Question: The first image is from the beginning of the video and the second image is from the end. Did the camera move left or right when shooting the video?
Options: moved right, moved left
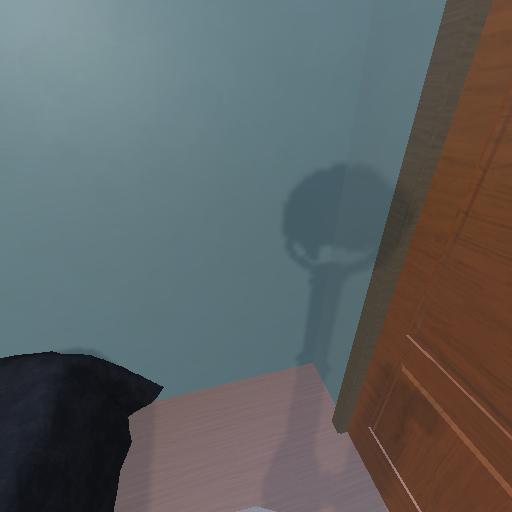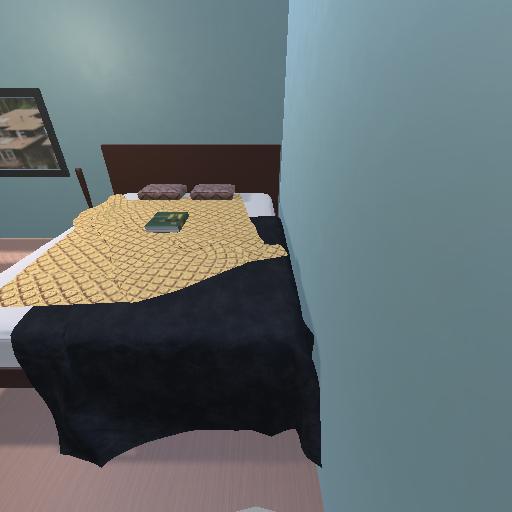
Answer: moved right